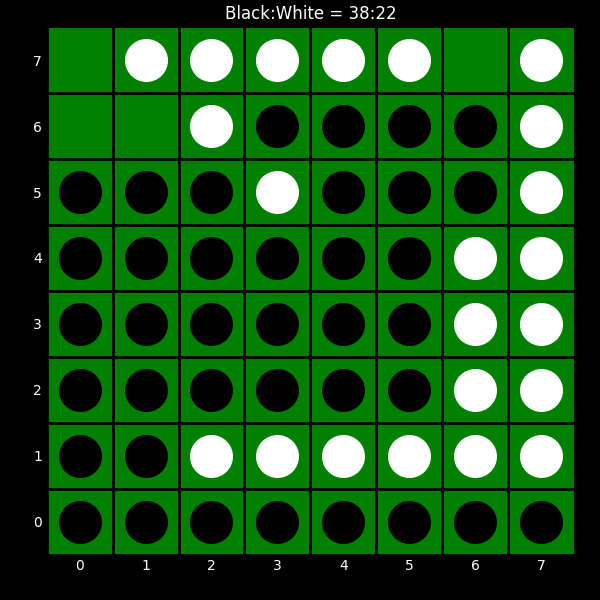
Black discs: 38
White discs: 22